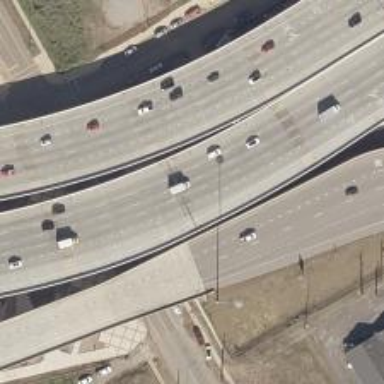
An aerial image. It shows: Bridge over motorway.